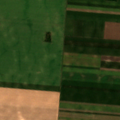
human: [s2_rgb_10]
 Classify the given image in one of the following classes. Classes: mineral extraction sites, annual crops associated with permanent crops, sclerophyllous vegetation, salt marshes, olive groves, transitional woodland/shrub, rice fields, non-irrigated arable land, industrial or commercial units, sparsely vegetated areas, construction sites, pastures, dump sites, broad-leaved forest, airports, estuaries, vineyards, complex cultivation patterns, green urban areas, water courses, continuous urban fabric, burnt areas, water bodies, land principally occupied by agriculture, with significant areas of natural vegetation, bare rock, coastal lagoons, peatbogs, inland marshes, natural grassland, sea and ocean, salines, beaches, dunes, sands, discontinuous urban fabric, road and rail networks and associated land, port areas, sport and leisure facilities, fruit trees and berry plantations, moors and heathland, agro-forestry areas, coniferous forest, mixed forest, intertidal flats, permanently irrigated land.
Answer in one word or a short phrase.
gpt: non-irrigated arable land